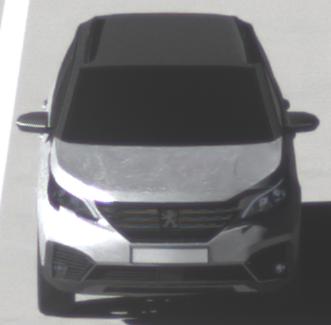
Make: Peugeot
Model: 5008 1.2 PureTech 130 Active
Detailed model: 5008 (II) (03/17 - 09/20)
Model produced from: 2017/03
Model produced until: 2018/07
Doors: 5
Color: white
Road condition: dry road
Daytime: morning or afternoon
Contrast: high contrast